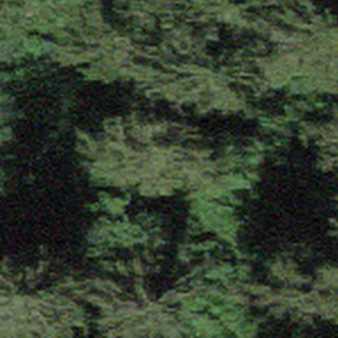
Label: other